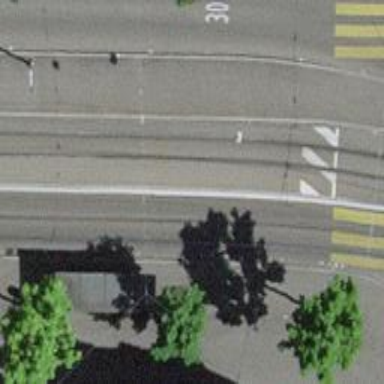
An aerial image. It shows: Tram stop for public transport.